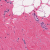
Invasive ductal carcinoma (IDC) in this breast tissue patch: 0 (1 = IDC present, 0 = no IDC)